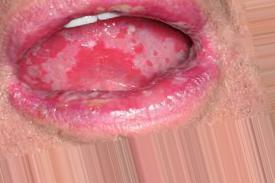
Condition: Mouth Ulcer